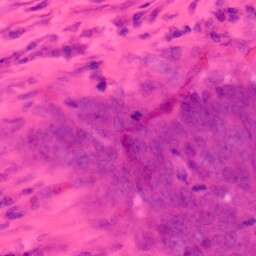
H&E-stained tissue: Colon